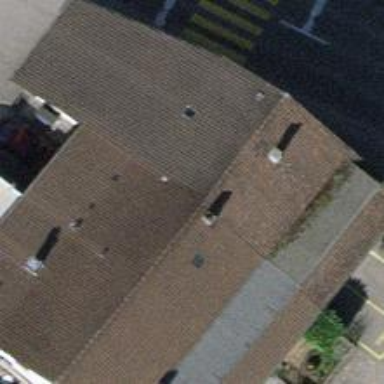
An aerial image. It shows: Terrace building.